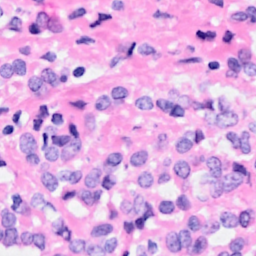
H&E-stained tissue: Breast